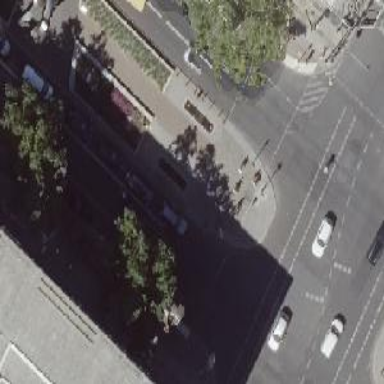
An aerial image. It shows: Footway that serves as traffic island.